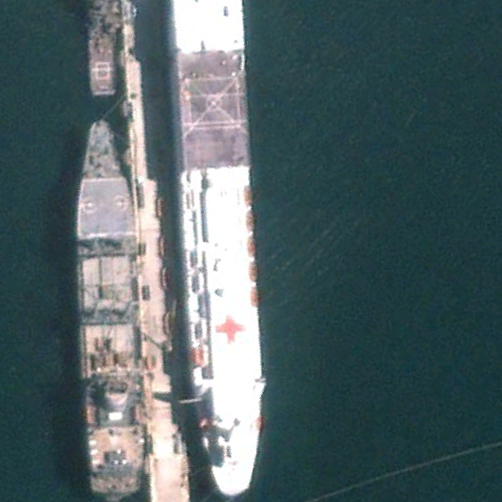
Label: Medical_ship